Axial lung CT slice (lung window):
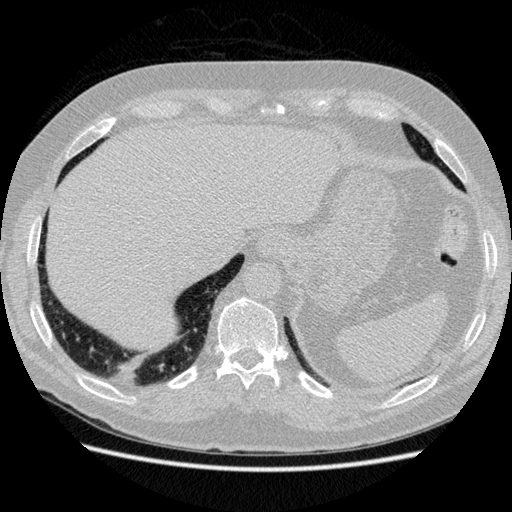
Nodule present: no